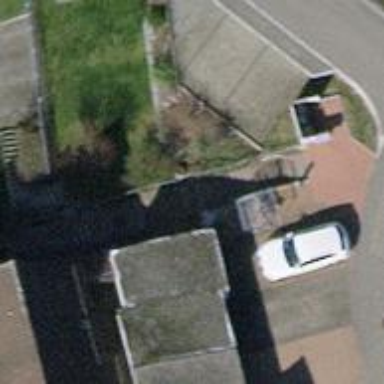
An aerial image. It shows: Footway surfaced with paving stones.